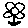
Label: flower